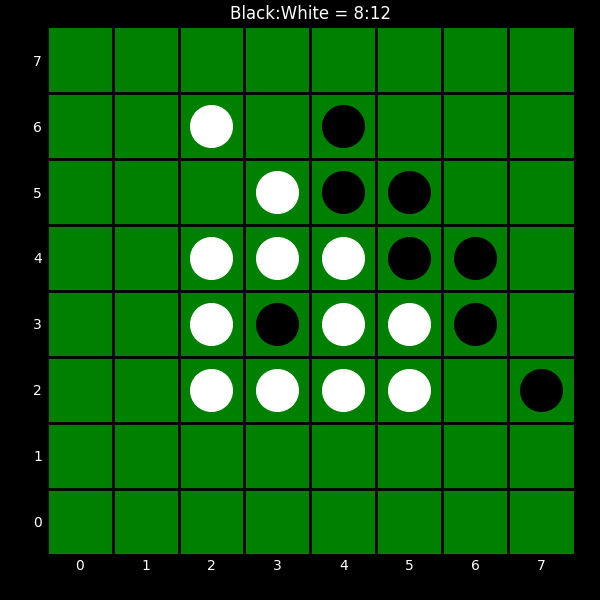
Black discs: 8
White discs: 12